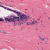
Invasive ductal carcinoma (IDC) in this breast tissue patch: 0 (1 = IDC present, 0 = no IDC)